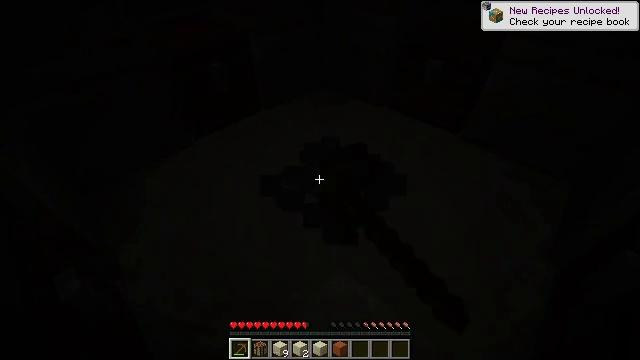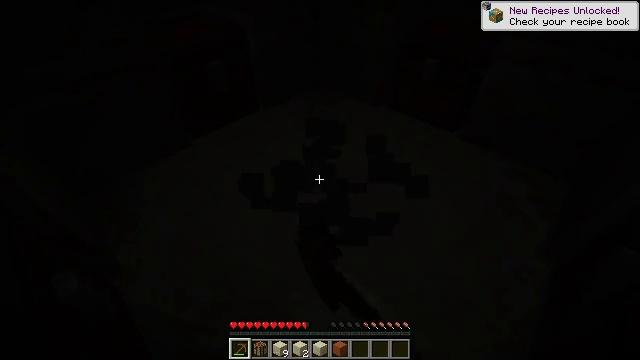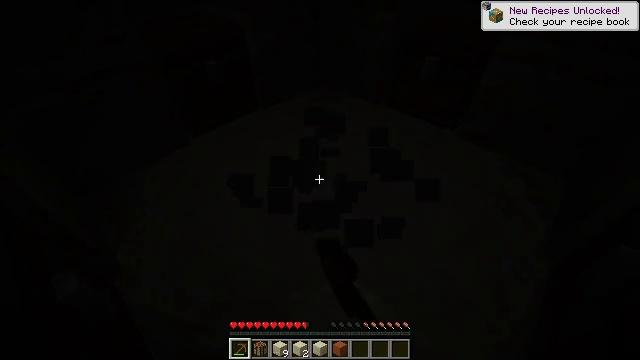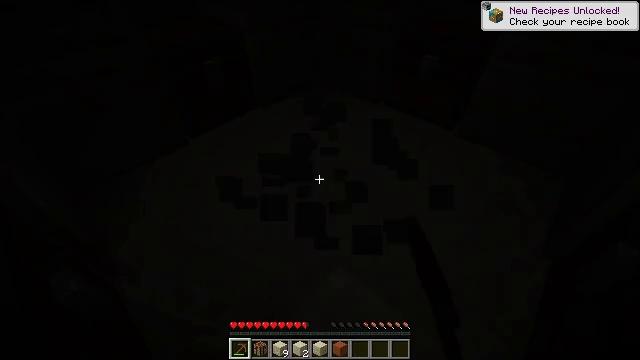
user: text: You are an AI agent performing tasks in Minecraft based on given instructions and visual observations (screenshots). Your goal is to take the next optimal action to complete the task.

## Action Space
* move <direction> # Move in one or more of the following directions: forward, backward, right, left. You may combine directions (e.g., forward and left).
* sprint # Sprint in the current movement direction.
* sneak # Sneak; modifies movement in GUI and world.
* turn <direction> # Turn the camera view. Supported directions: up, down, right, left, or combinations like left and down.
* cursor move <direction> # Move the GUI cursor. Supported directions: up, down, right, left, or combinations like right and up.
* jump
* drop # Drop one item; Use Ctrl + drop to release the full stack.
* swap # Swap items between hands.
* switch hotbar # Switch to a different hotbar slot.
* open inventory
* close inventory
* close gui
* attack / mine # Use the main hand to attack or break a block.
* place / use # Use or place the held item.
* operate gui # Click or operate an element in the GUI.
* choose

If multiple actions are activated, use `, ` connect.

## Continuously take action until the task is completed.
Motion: motion action
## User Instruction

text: Break the stone pressure plate.
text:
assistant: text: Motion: attack / mine
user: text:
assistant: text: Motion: attack / mine
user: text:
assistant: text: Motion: attack / mine
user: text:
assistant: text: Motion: attack / mine